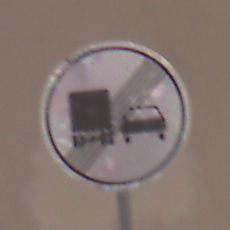
Verkehrszeichen: EndeUeberholverbotKraftfahrzeuge
Umgebung: Outdoor, Urban
Tageszeit: Midday
Wetter: PartlyCloudy
Licht: Natural
Jahreszeit: NotSpecified
Kontrast: MediumContrast